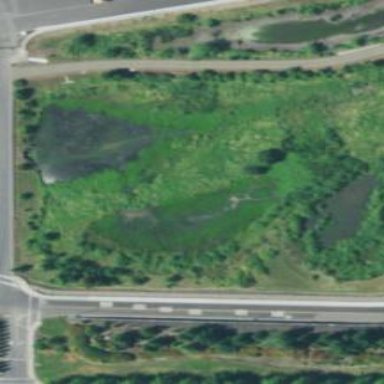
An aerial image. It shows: Peaceful pond surrounded by nature.